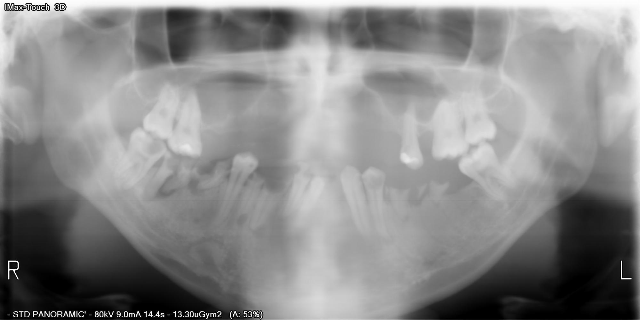
adult